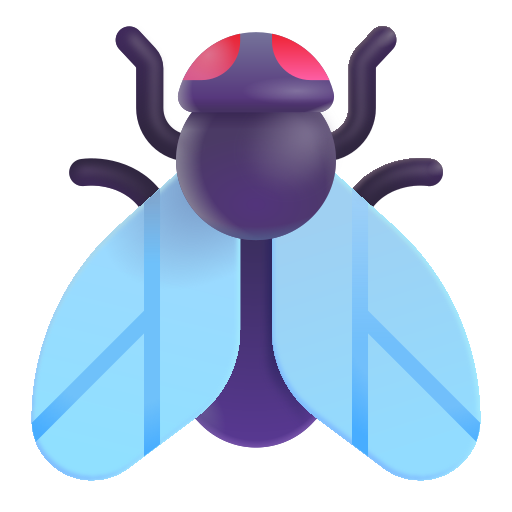
fly color